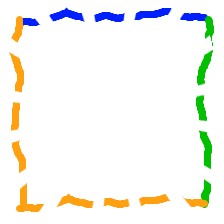
Shape: square